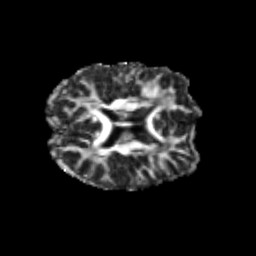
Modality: FA
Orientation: axial
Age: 24
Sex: male
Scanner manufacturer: siemens
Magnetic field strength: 3 T
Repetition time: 3.5 s
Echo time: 0.113 s